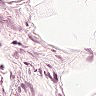
Metastatic tissue present: no